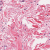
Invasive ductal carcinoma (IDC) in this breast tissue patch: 0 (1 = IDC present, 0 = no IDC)